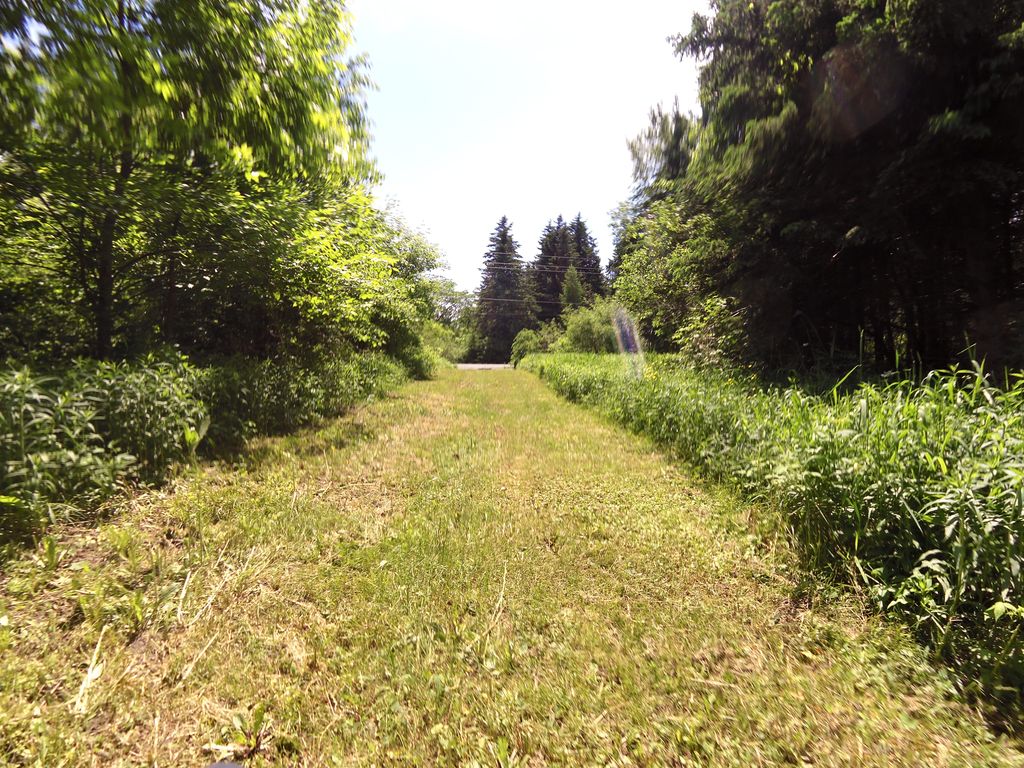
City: ottawa-gatineau